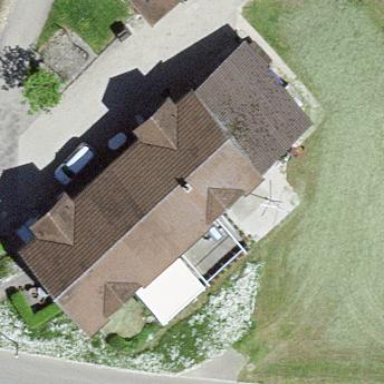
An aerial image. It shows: Semidetached house.